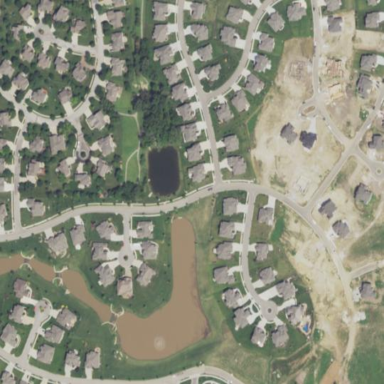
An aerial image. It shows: This residential area consists of single-family homes.